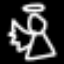
Label: angel